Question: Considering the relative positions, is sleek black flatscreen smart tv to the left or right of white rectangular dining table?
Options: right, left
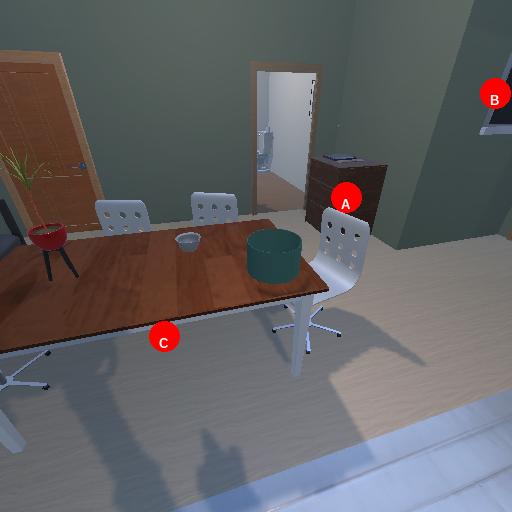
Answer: right